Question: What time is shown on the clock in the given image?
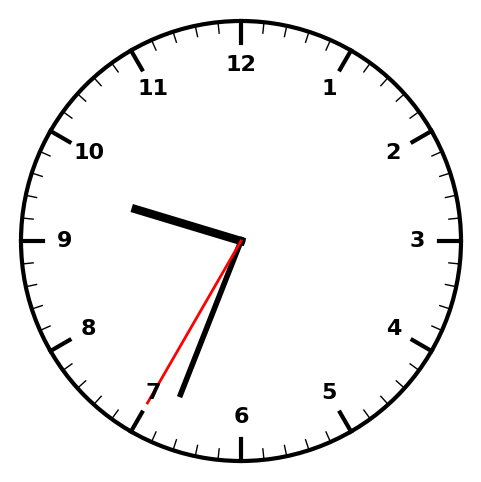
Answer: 09:33:35